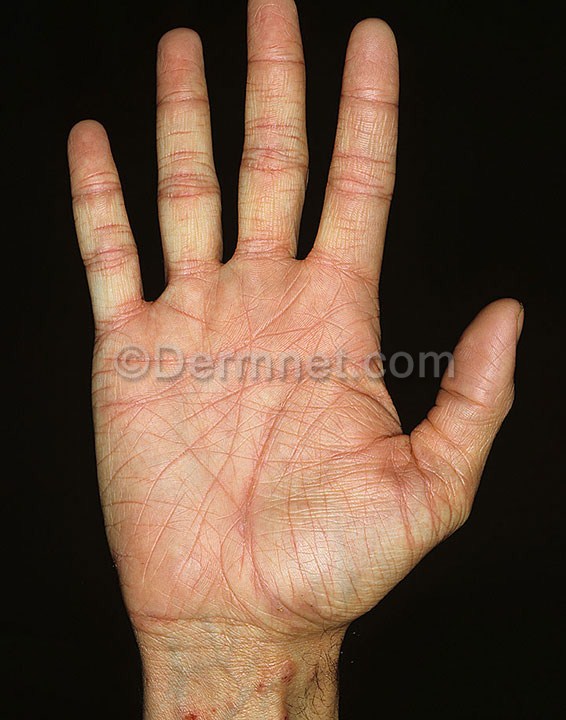
Disease: Atopic Dermatitis Photos